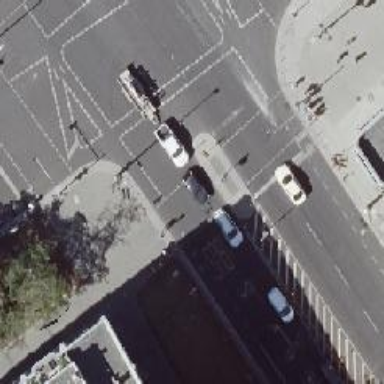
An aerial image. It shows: Crossing with traffic signals.